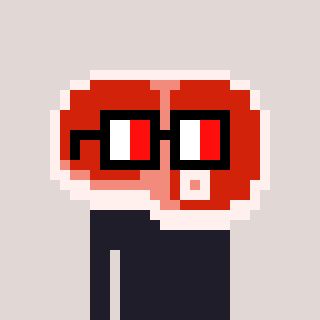
a pixel art character with square glasses with black frames and red eyes, a steak-shaped head and a green-colored body on a warm background